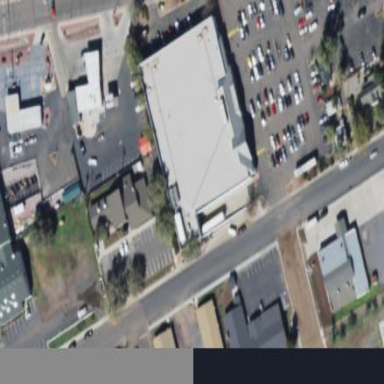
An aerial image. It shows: Supermarket building.